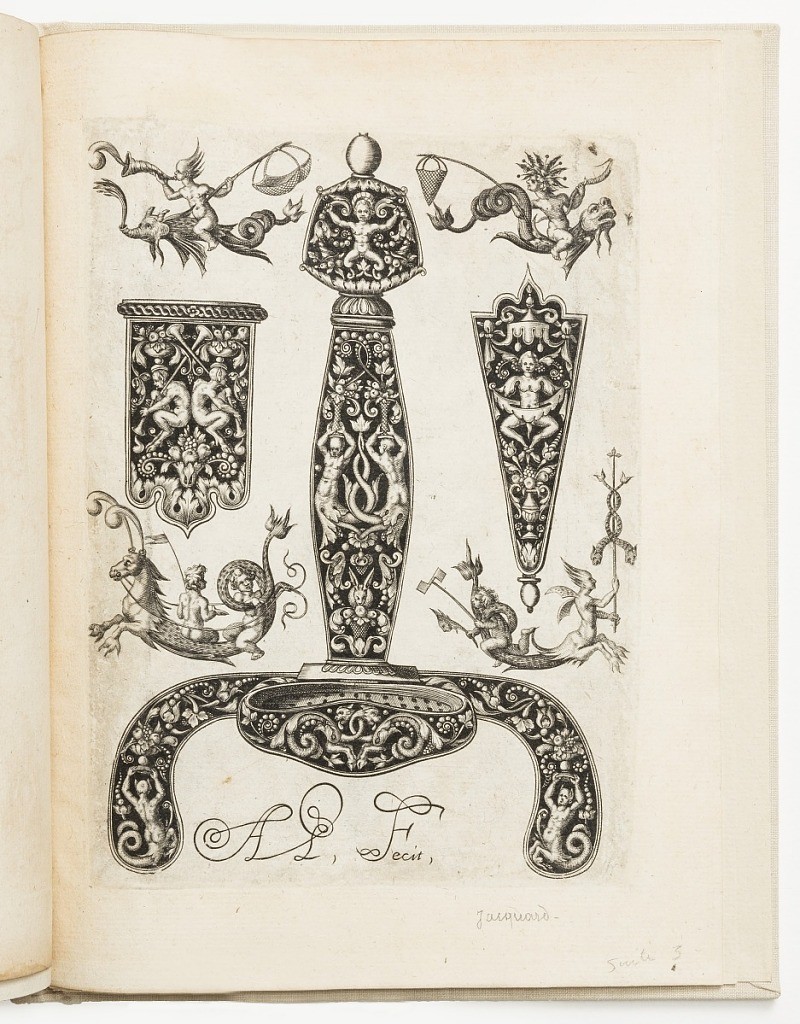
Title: Designs for Sword Handles, Pommels, and Dagger Hilts
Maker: Antoine Jacquard, French, active ca. 1616 – d. 1652
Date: ca. 1615
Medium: Blackwork and engraving on laid paper
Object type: Print
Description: Vertical rectangle showing a variety of designs for sword handles, dagger hilts and pommels ornamented with grotesque figures and scrolls.